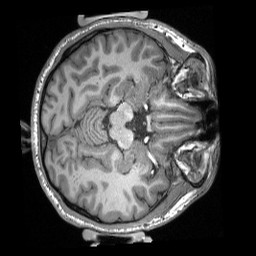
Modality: T1w
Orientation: axial
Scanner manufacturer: siemens
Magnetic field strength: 3 T
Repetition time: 2.3 s
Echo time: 0.00308 s